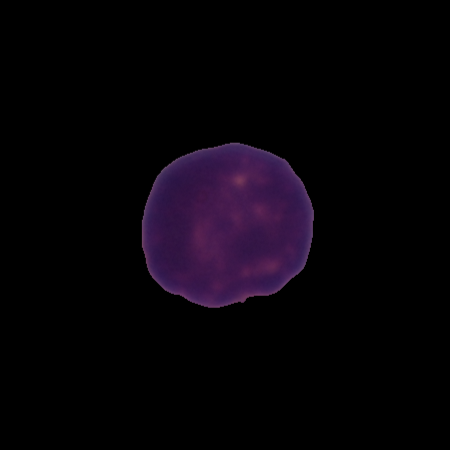
Label: healthy